Current action and preconditions to check: trajectory_clear

Your task: For each precondition in the list above, predict whether it will hold at this action.

Consider the current scene as observed from the mobile robot's camera, and analyze the predicted future states of all dynamic agents (e.g., people, animals, vehicles, or any moving entities) within the NEXT SECOND.

IMPORTANT: Only answer "very likely" if you are absolutely certain—based on strong, clear evidence—that a dynamic agent will violate the precondition in the predicted future state. Do NOT answer "very likely" for unlikely, ambiguous, or low-probability risks.

Ask yourself for each precondition: Is there a high probability, with clear and convincing evidence, that the predicted future states of any dynamic agent will interfere with the predicted future state of the currently executing action within the NEXT SECOND, causing that precondition to fail?

Assess the risk level based on these predictions. Use "likely" or "very likely" if motions create a clear risk of interference.

Use "neutral" or "improbable" if agents are nearby but their predicted paths are clearly diverging or non-conflicting.

Failure Risk Categories: "very improbable", "improbable", "neutral", "likely", "very likely"

Answer Format: Output ONLY the probability_of_failure value from these categories: "very improbable", "improbable", "neutral", "likely", "very likely"

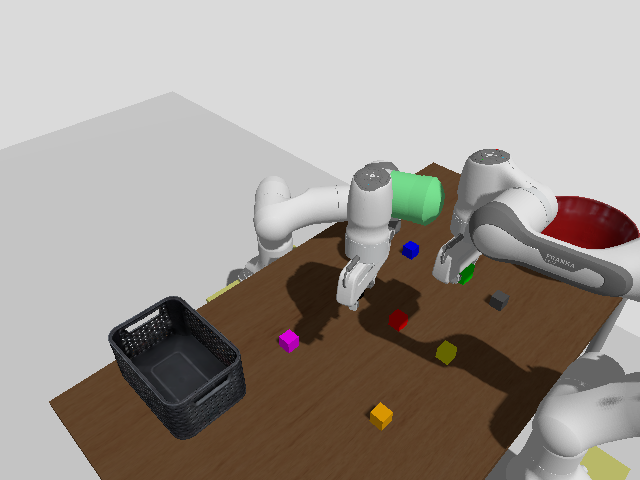

Answer: improbable